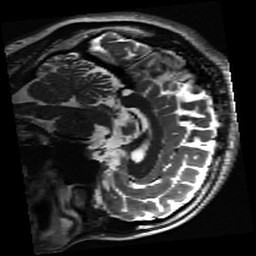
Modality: inplaneT2
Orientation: sagittal